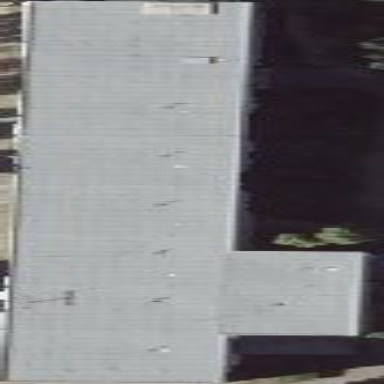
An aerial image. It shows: Office building with flat roof.